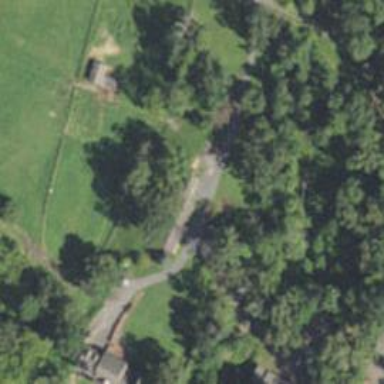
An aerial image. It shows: Driveway.